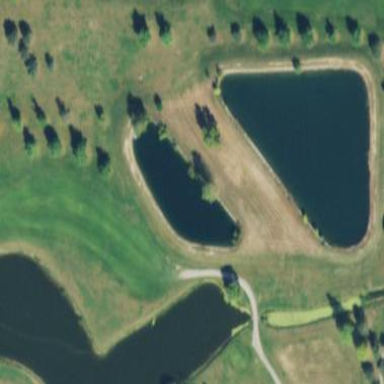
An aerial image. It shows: Water hazard on golf course. The hazard is natural water feature.